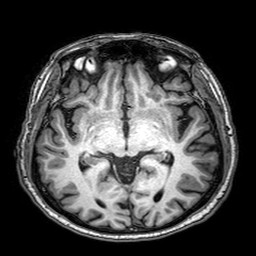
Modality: T1w
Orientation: coronal
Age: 74
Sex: male
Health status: healthy
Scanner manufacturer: philips
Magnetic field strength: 3 T